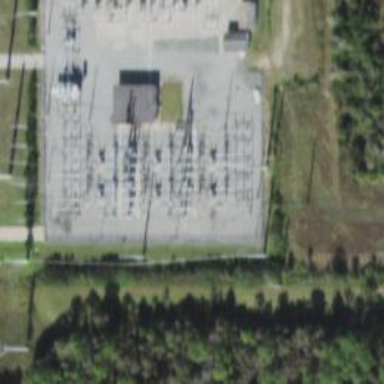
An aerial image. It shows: Switch for power supply.